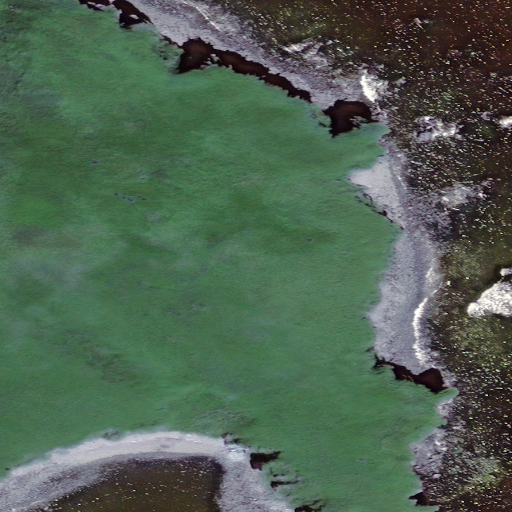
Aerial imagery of island in Alaska named Garden Island containing only unknown